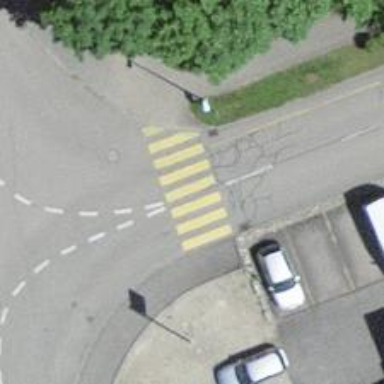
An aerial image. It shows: Uncontrolled zebra crossing on the road.